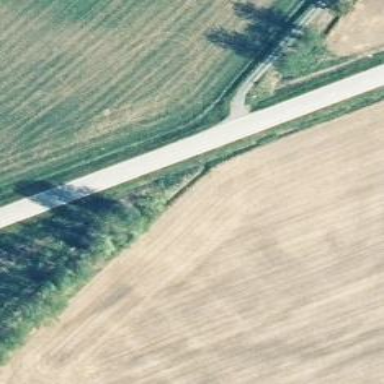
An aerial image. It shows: Secondary road with asphalt surface.